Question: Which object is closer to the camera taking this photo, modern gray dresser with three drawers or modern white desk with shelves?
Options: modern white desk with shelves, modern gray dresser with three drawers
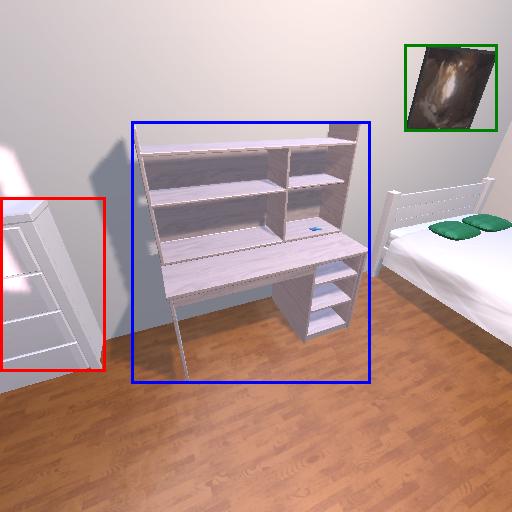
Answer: modern white desk with shelves